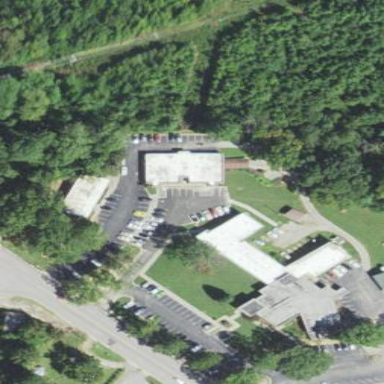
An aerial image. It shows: Clinic building providing healthcare services.